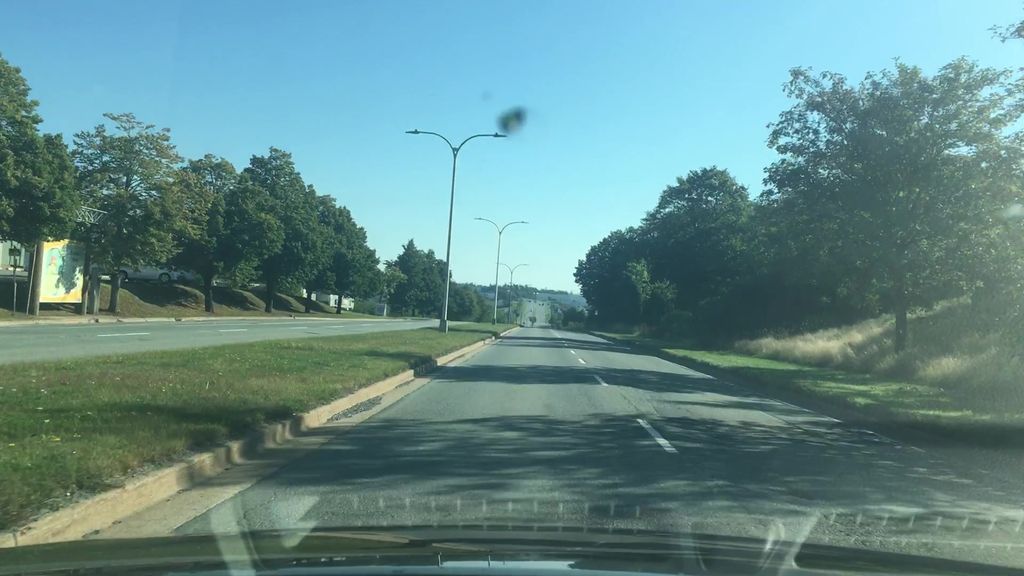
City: halifax